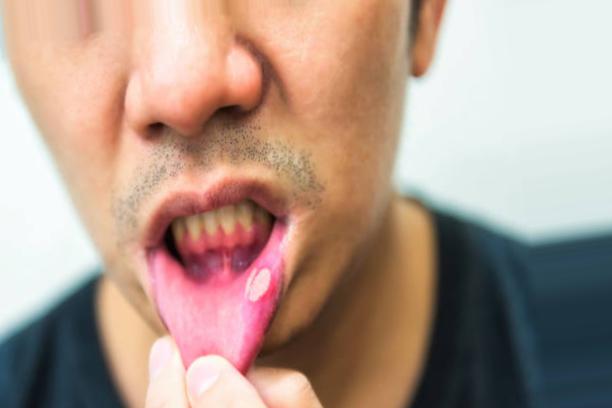
Condition: Mouth Ulcer